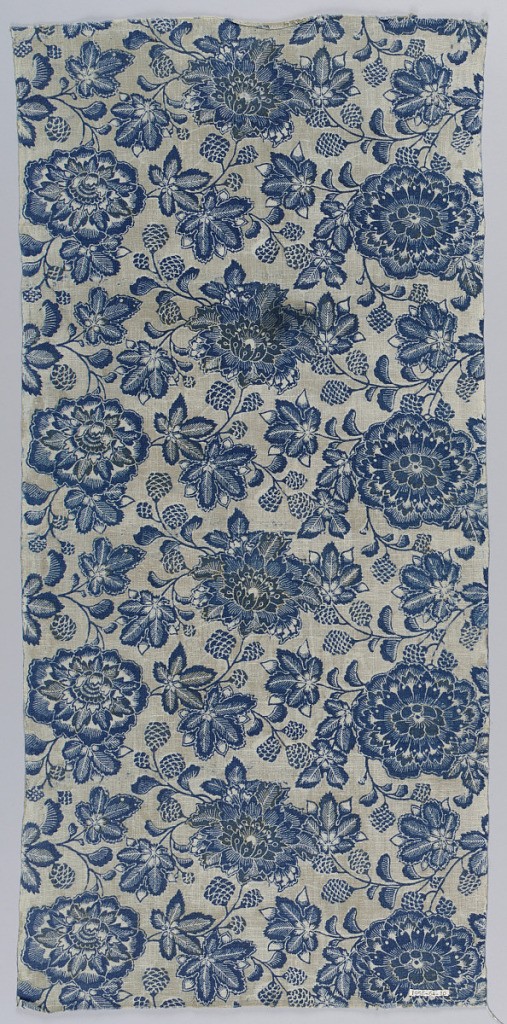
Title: Textile
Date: late 19th century
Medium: cotton Technique: stencil resist (katazome) on plain weave
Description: Allover pattern of flowers and seed pods in deep blue and tan on a lighter tan ground. Touches of white.